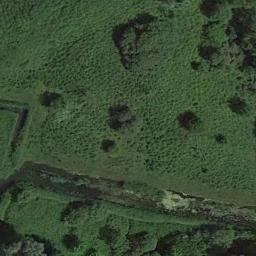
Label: meadow